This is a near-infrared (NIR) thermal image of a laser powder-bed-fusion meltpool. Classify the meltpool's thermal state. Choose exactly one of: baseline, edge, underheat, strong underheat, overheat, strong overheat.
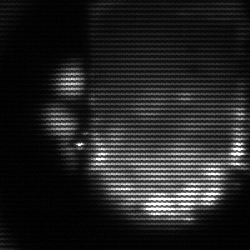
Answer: baseline